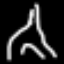
Label: The Eiffel Tower